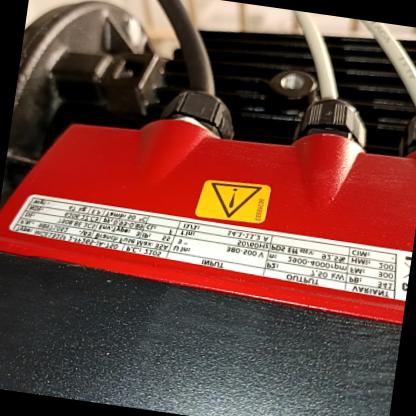
Klasa: tabliczka-znamionowa